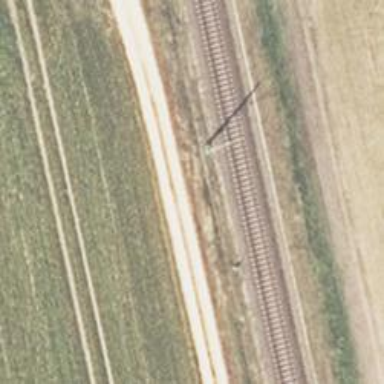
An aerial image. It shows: Milestone along the railway track with catenary mast.